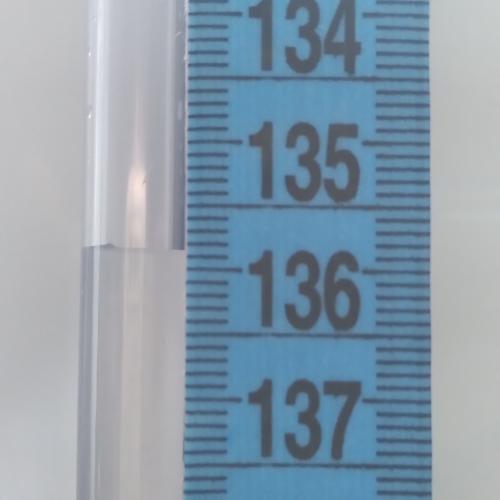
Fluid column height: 135.8 cm